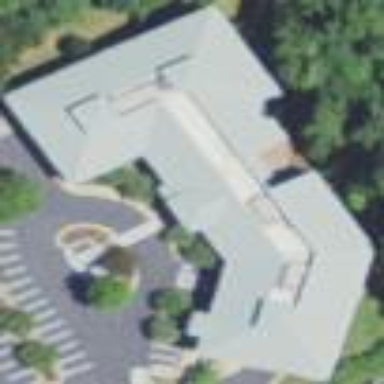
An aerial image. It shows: Office building.